Question: It is hard to put this problem into words, but a real world example will help. If you look at the iTunes app, it appears to have a 'NSSplitView' for the 'Sidebar | Content' split, and a nested 'NSSplitView' for the source list and artwork panel.

When you drag the divider to make the sidebar thinner, the artwork view (the bottom half of the inner 'NSSplitView') shortens to maintain the right aspect ratio. This is the behavior I am after.
I have hooked up the outer 'NSSplitView''s 'delegate' to point to the sideBarController so I can get the sizing changes and resize the lower portion of the split view programatically. that is, when I change the sidebars, width, the sidebar panels adjust their size accordingly.
The problem I am having issues in attacking is how to resize the sidebar width when the nested 'NSSplitView''s height is altered. I originally tried to find ways to make this inner splitview's divider non-draggable, but could not find any way to do that. The way I have it setup now is to set the inner scrollview's delegate to be the windowController that owns the main splitview, then do a calculation on the height to alter the width of the info panel.
Of course, altering ones size causes the other splitview to alter its size, which aters the originals size again and a endless loop is created. I could add flags and timers to try and work this out, but already it seems like I am going agains the grain here to achieve this functionality.
How can I properly constrain the nested splitview panel to its parents width or more generally,
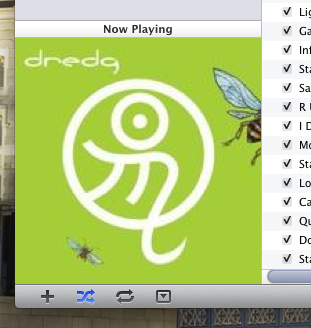
Answer: You might try taking a look at my <URL>, which would allow you to do:
'''
[mySplitView setLayoutName:@"splitview"];
CHLayoutConstraint *constraint = [CHLayoutConstraint constraintWithAttribute: CHLayoutConstraintAttributeHeight relativeTo:@"splitview" attribute: CHLayoutConstraintAttributeWidth];
[mySplitView addConstraint:constraint];
'''
Now whenever your 'mySplitView' resizes, it will automatically update the height of the view to match the width.
You may have to do something a bit more complex for your situation, but this is the general idea.